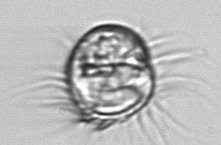
Label: Leegaardiella_ovalis